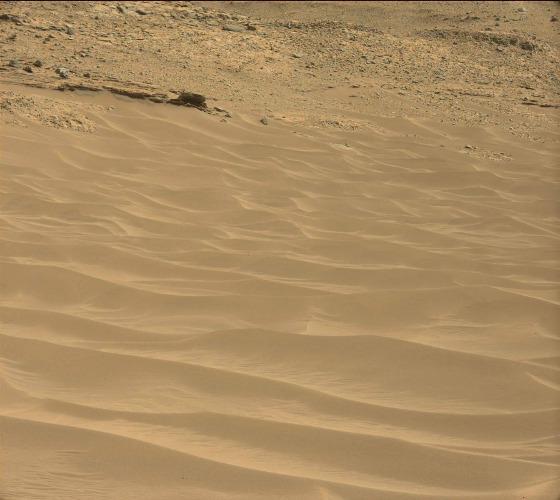
Terrain classes present: Bedrock, Gravel / Sand / Soil, Rock